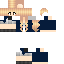
A female human skin with medium skin, wearing blonde long hair dressed in a blue tshirt and black pants, featuring a closed mouth.